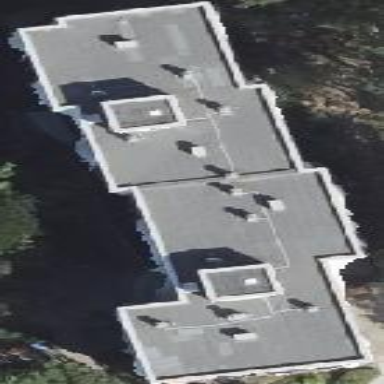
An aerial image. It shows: Apartment building with flat roof.